The image is a continuous-wavelet scalogram (time versus scale) of a rotating-machine vibration signal. Classify the rotor condition as one of: normal, misalignment, unbalance, looseness.
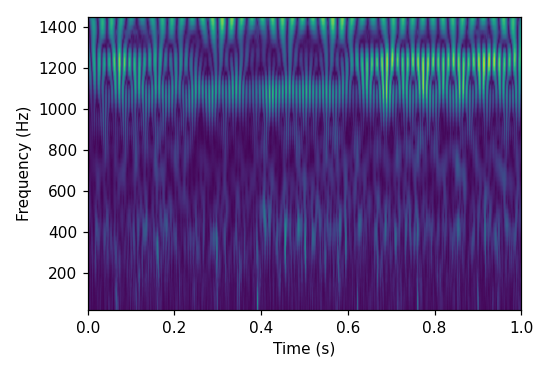
Answer: looseness